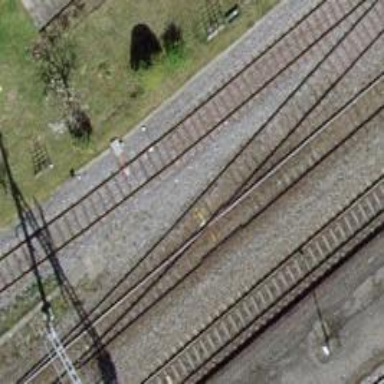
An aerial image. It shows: Railway yard with one track.